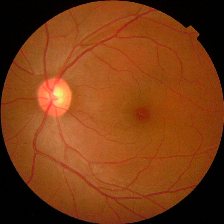
Diabetic retinopathy grade: No DR